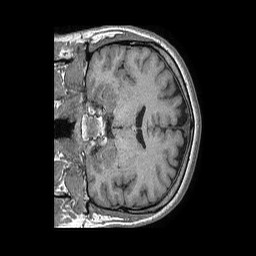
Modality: T1w
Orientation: coronal
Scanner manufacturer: philips
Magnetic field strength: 1.5 T
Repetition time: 0.007881 s
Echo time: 0.003656 s